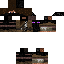
A female skeleton skin with dark skin, wearing brown helmet dressed in a black armor chest and brown pants, featuring a closed mouth.